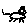
Label: cat